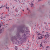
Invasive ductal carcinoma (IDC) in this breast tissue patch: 1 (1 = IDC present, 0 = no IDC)